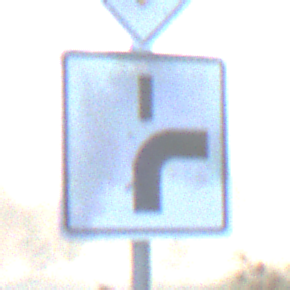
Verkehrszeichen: VerlaufVorfahrtsstrasse8
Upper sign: Vorfahrtsstrasse
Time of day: Dawn
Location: Outdoor (Nature)
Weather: Clear
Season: NotSpecified
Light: Natural